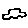
Label: car